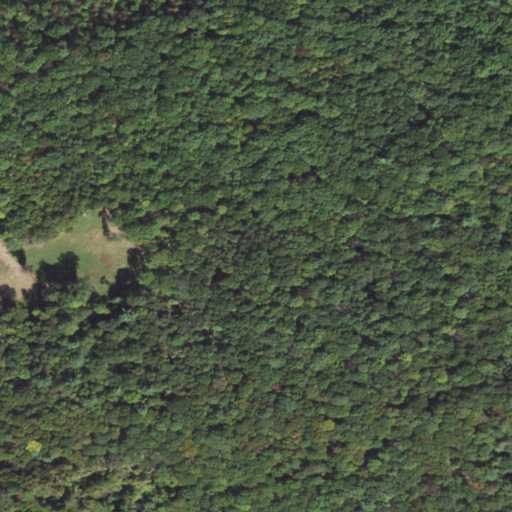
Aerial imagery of ridge(s) in Pennsylvania named Lock Ridge containing deciduous forest, mixed forest, and pasture